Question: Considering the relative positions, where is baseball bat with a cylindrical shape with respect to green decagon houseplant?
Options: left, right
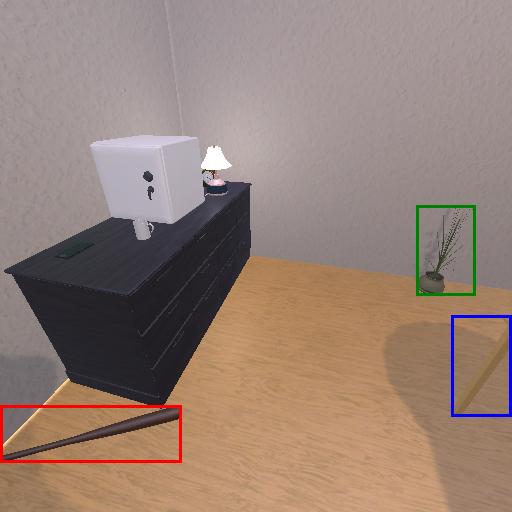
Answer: left